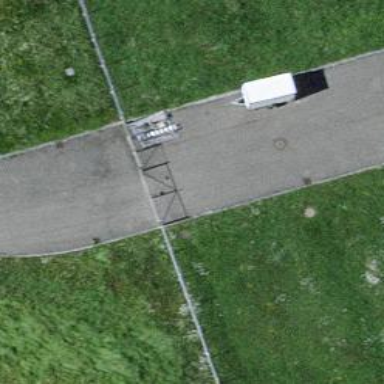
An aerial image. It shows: Gate.